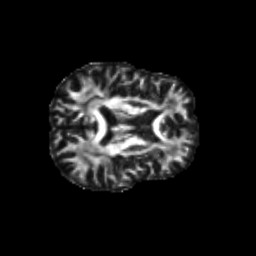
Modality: FA
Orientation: axial
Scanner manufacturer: siemens
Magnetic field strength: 3 T
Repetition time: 9.2 s
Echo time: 0.084 s